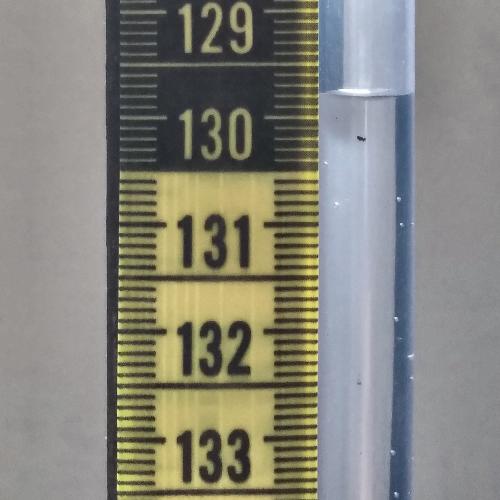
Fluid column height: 129.8 cm